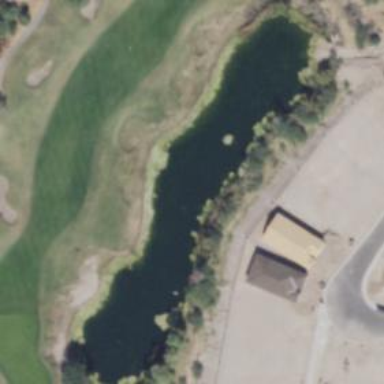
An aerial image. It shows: Sandy area is golf bunker.